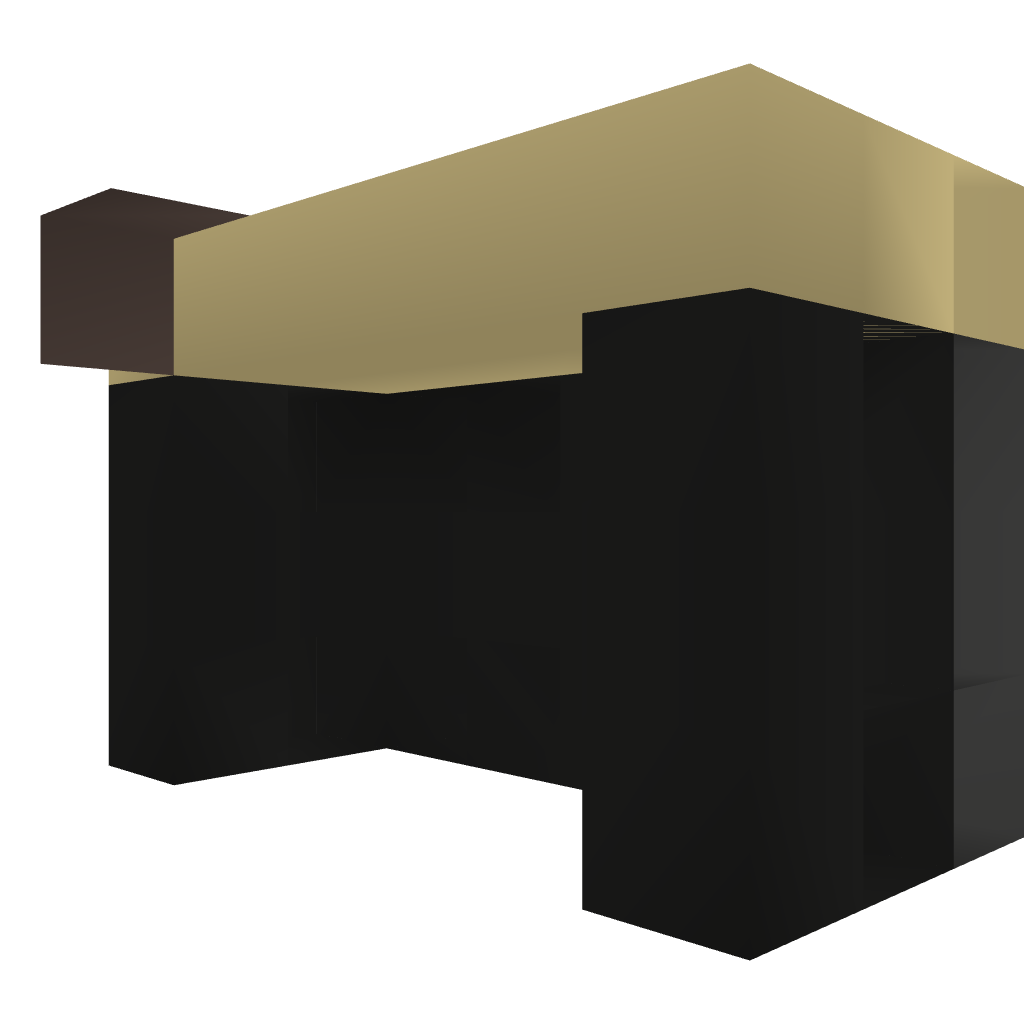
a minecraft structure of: Bus Station 2